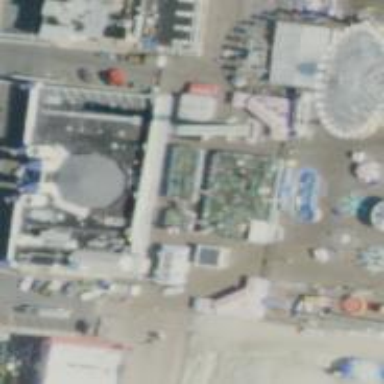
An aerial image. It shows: Drop tower attraction.